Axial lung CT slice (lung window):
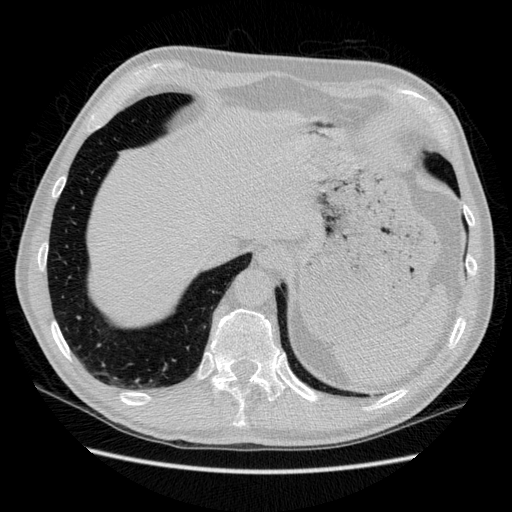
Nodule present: no